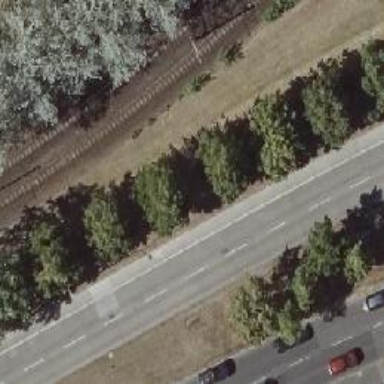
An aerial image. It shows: Avenue of deciduous broadleaved trees.